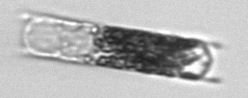
Label: Hemiaulus